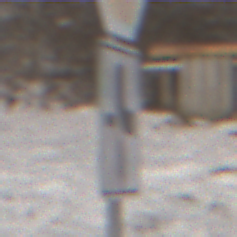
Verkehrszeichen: VerlaufVorfahrtsstrasse4
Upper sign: Stop
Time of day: MorningAfternoon
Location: Outdoor (Nature)
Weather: PartlyCloudy
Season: Winter
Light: Natural